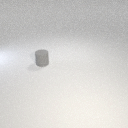
small gray rubber cylinder